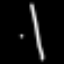
Label: line